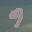
Label: 9